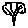
Label: tree